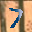
Label: 7